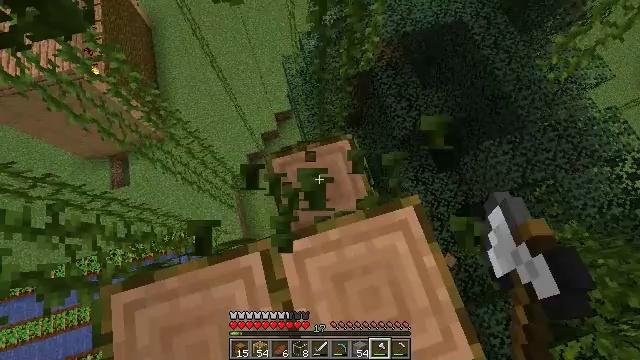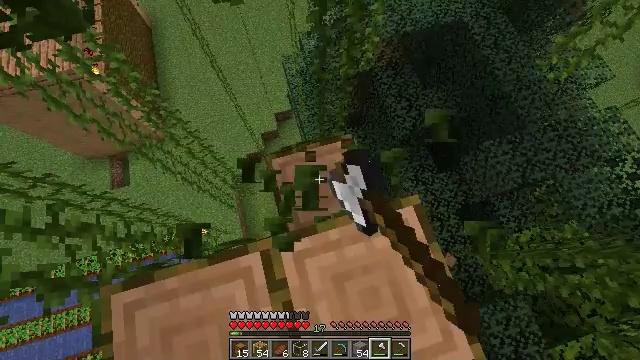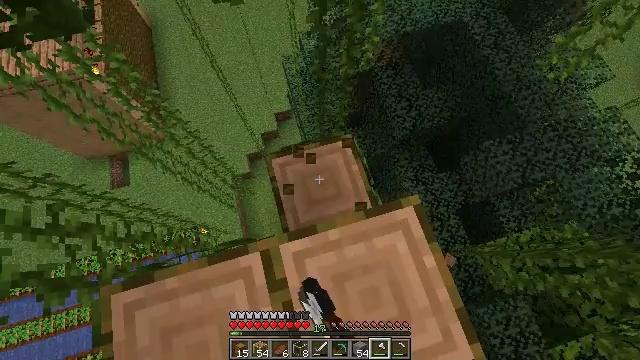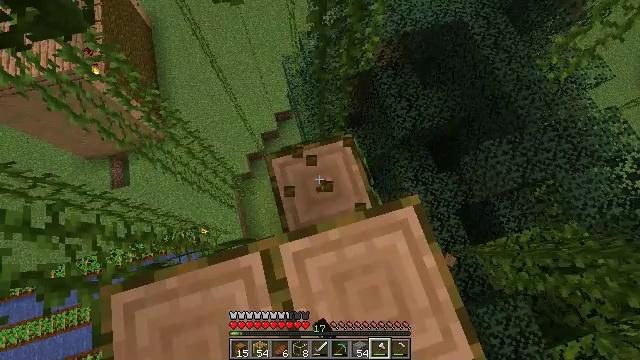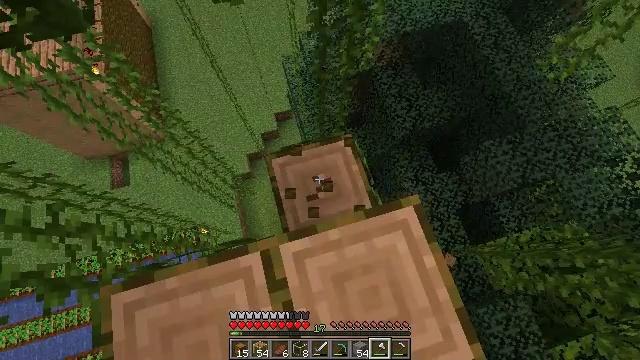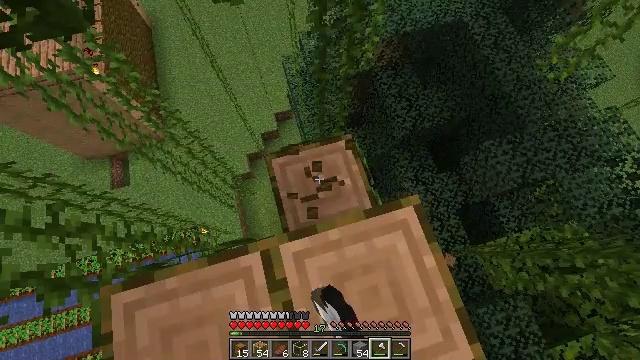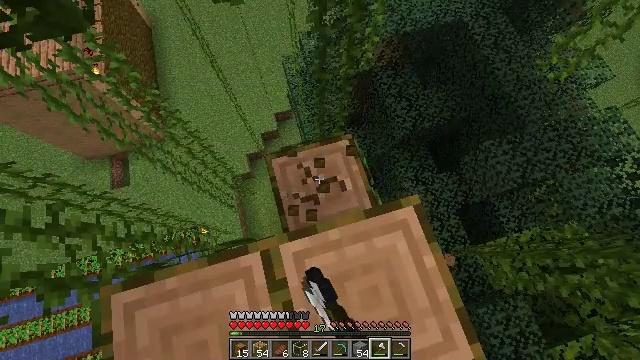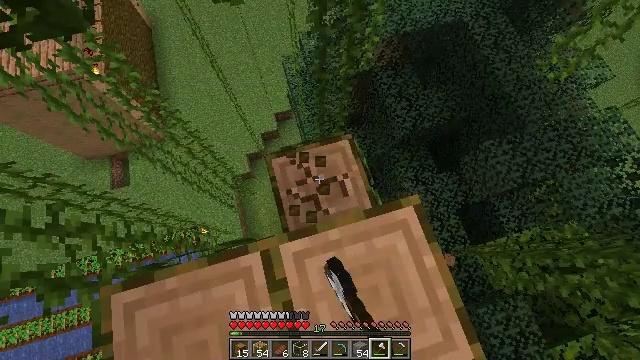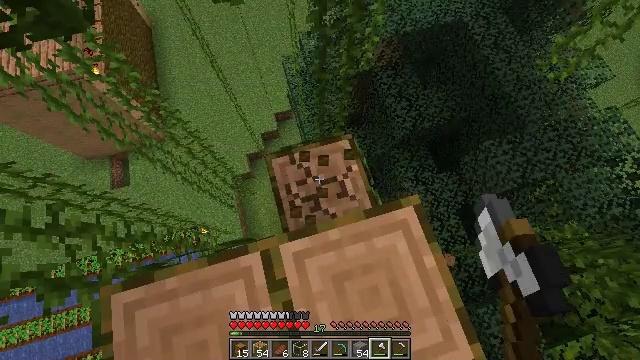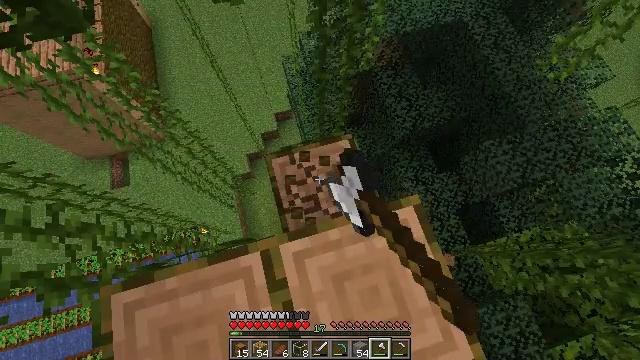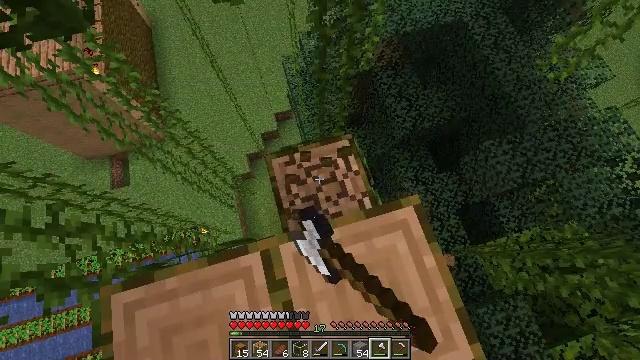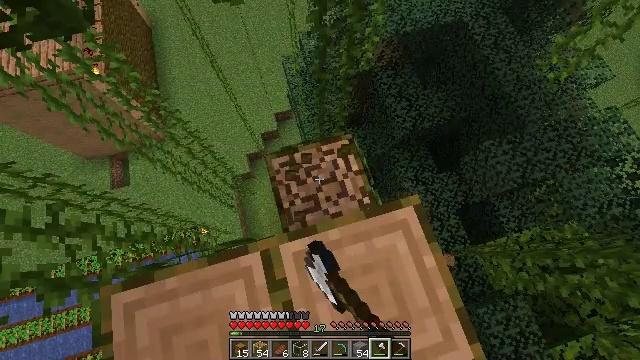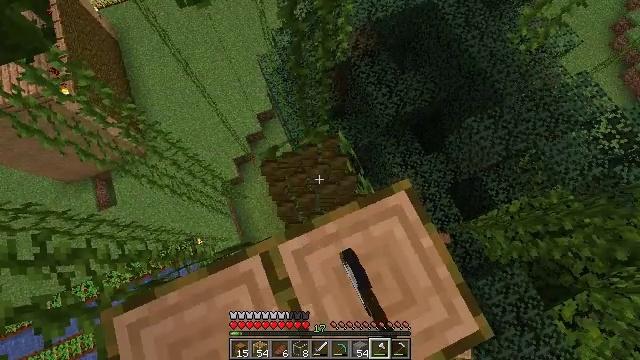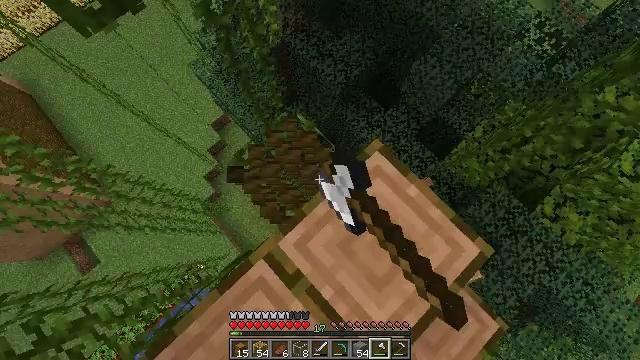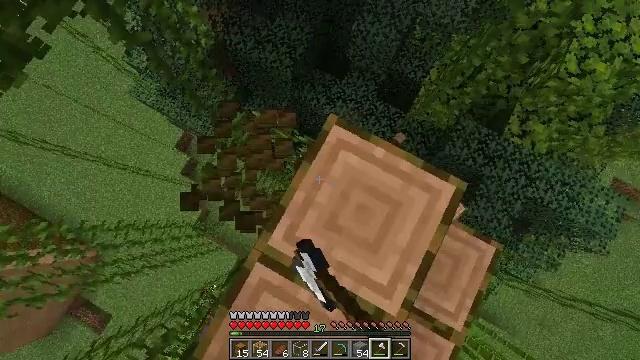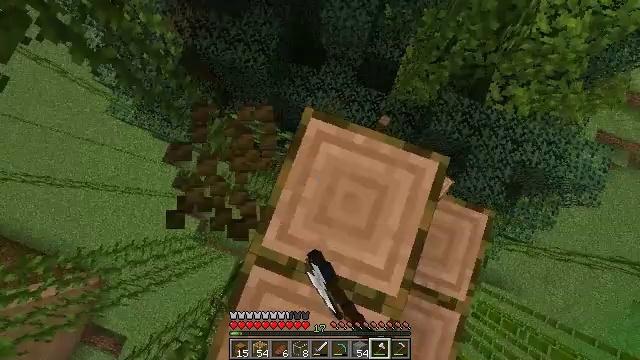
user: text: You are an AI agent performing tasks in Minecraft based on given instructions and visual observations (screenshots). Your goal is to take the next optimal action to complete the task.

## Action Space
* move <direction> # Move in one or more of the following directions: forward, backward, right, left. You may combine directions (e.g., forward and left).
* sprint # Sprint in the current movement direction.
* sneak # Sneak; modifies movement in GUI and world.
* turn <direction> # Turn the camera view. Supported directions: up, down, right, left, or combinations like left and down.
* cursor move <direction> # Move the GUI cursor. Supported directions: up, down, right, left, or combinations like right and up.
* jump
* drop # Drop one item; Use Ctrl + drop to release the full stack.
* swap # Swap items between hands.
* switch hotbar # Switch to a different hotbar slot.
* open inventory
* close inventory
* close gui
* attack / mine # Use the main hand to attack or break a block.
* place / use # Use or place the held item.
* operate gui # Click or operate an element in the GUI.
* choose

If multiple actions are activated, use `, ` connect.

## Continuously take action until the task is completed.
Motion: motion action
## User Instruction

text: Break the jungle log to gather wood.
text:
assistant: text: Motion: attack / mine
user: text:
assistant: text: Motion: attack / mine
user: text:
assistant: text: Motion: attack / mine
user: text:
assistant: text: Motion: attack / mine
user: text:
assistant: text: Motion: attack / mine
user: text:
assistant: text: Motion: attack / mine
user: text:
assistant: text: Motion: attack / mine
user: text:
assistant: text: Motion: attack / mine
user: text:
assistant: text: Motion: attack / mine
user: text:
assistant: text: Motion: attack / mine
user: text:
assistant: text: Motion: attack / mine
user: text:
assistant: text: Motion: turn right and down, attack / mine
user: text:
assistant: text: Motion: turn right and down
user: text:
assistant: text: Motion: move right, turn right and down
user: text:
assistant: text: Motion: move right, turn right and down
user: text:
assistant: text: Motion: turn right and down
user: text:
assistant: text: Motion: turn right and down
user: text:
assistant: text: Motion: no_op
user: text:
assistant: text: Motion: no_op
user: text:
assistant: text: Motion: no_op
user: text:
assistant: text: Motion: turn left
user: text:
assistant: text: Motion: turn left and up
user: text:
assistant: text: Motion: turn left
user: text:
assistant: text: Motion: no_op
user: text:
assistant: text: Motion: no_op
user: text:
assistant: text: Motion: attack / mine
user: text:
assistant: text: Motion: attack / mine
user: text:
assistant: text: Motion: move right, attack / mine
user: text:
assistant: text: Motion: move right, attack / mine
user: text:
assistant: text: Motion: move right, attack / mine